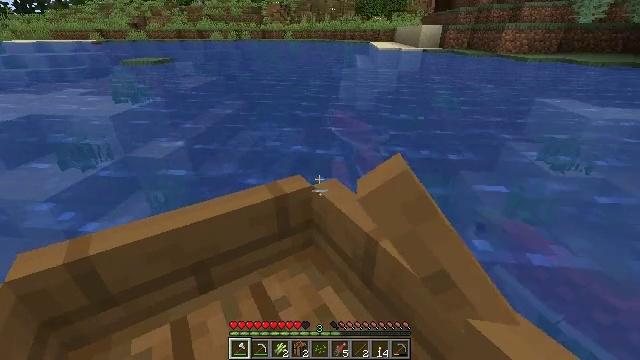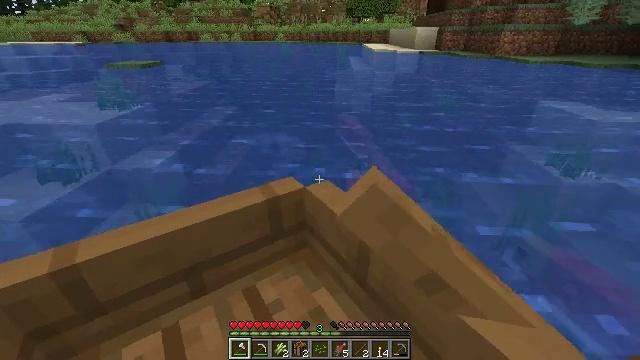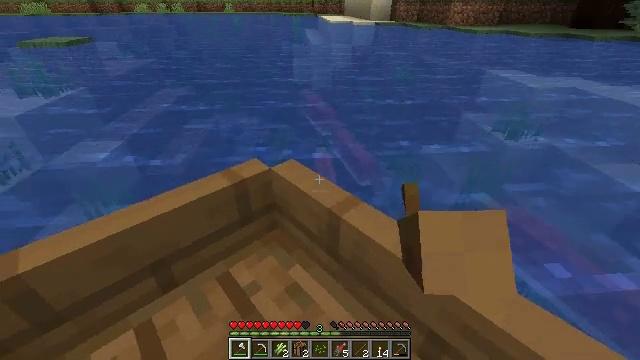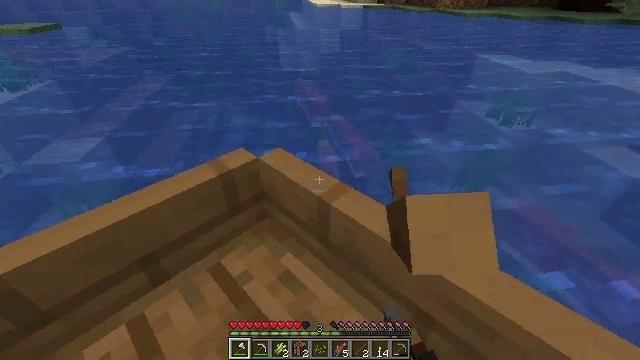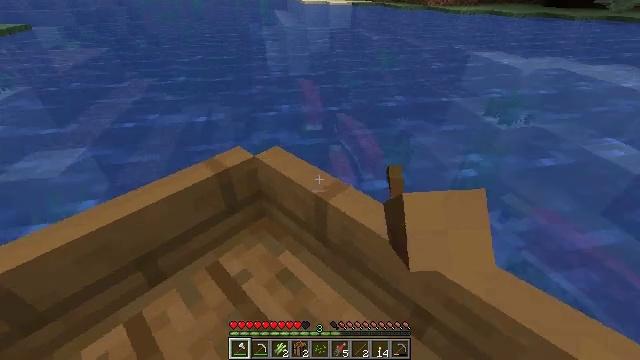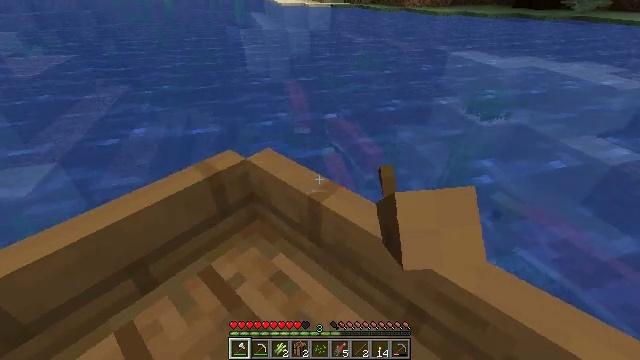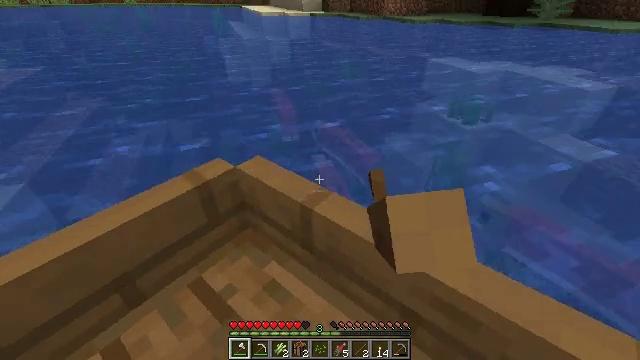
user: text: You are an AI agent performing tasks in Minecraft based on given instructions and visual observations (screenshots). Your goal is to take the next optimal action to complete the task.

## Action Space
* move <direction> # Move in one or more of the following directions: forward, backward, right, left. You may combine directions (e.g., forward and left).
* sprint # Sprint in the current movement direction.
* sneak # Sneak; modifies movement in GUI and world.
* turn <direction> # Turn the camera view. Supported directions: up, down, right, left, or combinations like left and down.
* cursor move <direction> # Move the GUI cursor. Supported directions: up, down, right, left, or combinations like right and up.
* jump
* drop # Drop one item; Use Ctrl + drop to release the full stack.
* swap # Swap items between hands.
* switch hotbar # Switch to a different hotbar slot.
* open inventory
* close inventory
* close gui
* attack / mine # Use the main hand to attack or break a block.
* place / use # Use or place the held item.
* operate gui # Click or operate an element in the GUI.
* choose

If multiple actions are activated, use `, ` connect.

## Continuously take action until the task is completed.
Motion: motion action
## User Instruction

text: Hunt fish.
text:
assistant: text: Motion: turn right
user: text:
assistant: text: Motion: move right, turn right and down, attack / mine
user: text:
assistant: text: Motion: move right, turn right and down, attack / mine
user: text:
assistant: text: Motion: move right, attack / mine
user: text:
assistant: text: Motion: turn right, attack / mine
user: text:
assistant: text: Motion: turn right and up
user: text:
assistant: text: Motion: no_op